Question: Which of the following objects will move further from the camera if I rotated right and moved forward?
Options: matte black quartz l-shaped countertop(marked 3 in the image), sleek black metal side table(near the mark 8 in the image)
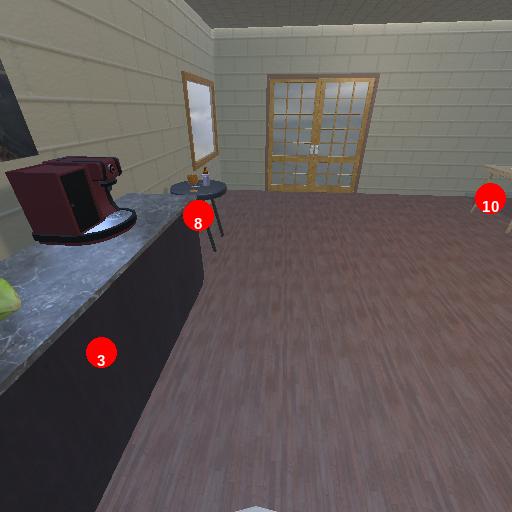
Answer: matte black quartz l-shaped countertop(marked 3 in the image)